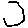
Label: hexagon